Question: I'm getting desperate with this Problem: I want to export/run my Android Application with one additional '.jar' I added to the buildpath. I'm sure I added it correctly, there are 5 other .jars included and they all work fine.
with this special one I get the mentioned error.
I've already tried everything that can be found in this question:
<URL>
and several other links google spat out. The main Problem is, I actually do not understand what the message I appended want's to tell me because if I add all the jars to a "normal" javaproject, it runs perfectly fine...
> Developing on Android 4.0.3,proguard 4.8,adt 16.0.1.v201112150204-238534,eclipse 3.7.1.r37
please help me
> [2012-07-18 10:45:48 - myapp] Dx warning: Ignoring InnerClasses attribute for an anonymous inner
class (iaik.xml.crypto.XSecProvider$1) that doesn't come with an
associated EnclosingMethod attribute. This class was probably produced
by a compiler that did not target the modern .class file format. The
recommended solution is to recompile the class from source, using an
up-to-date compiler and without specifying any "-target" type options.
The consequence of ignoring this warning is that reflective operations
on this class will incorrectly indicate that it is an inner
class....
...[2012-07-18 10:45:48 - myapp] Dx warning: Ignoring InnerClasses attribute for an anonymous inner
class (iaik.xml.crypto.XSecProvider$2) that doesn't come with an
associated EnclosingMethod attribute. This class was probably produced
by a compiler that did not target the modern .class file format. The
recommended solution is to recompile the class from source, using an
up-to-date compiler and without specifying any "-target" type options.
The consequence of ignoring this warning is that reflective operations
on this class will incorrectly indicate that it is an inner
class.Ill-advised or mistaken usage of a core class (java.* or javax.*) when
not building a core library.This is often due to inadvertently including a core library file in
your application's project, when using an IDE (such as Eclipse). If
you are sure you're not intentionally defining a core class, then this
is the most likely explanation of what's going on.However, you might actually be trying to define a class in a core
namespace, the source of which you may have taken, for example, from a
non-Android virtual machine project. This will most assuredly not
work. At a minimum, it jeopardizes the compatibility of your app with
future versions of the platform. It is also often of questionable
legality.If you really intend to build a core library -- which is only
appropriate as part of creating a full virtual machine distribution,
as opposed to compiling an application -- then use the
"--core-library" option to suppress this error message.If you go ahead and use "--core-library" but are in fact building an
application, then be forewarned that your application will still fail
to build or run, at some point. Please be prepared for angry customers
who find, for example, that your application ceases to function once
they upgrade their operating system. You will be to blame for this
problem.If you are legitimately using some code that happens to be in a core
package, then the easiest safe alternative you have is to repackage
that code. That is, move the classes in question into your own package
namespace. This means that they will never be in conflict with core
system classes. JarJar is a tool that may help you in this endeavor.
If you find that you cannot do this, then that is an indication that
the path you are on will ultimately lead to pain, suffering, grief,
and lamentation.[2012-07-18 10:45:48 - myapp] Dx 1 error; aborting[2012-07-18 10:45:48 - myapp] Conversion to Dalvik format
failed with error 1
This is how my project looks int he explorer:

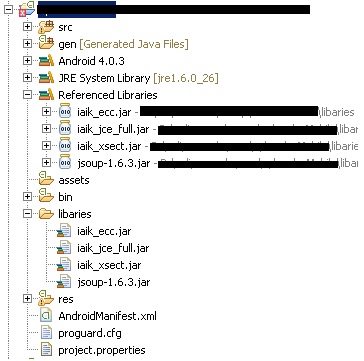
Answer: The problem is that the jar you are including has a class in the java.* or javax.* namespace. dx does not allow this, as mentioned in the last big error message.
If you actually need these classes, you'll need to move them to a different package, using something like the jarjar tool. Otherwise, you'll need to remove them from the jar -- it may be possible to have proguard to remove them before everything gets dx'd, I'm not sure.